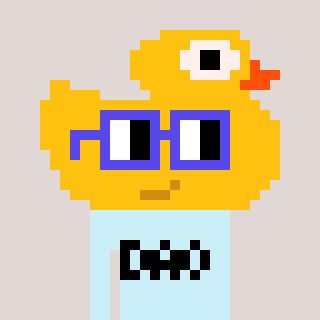
a pixel art character with square blue glasses, a ducky-shaped head and a cold-colored body on a warm background